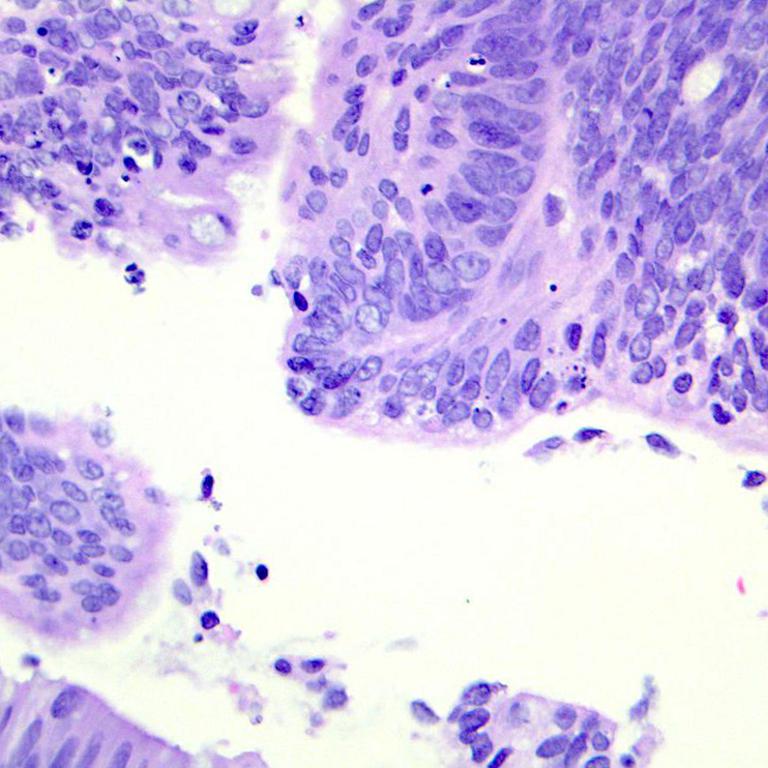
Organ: colon
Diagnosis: adenocarcinomas